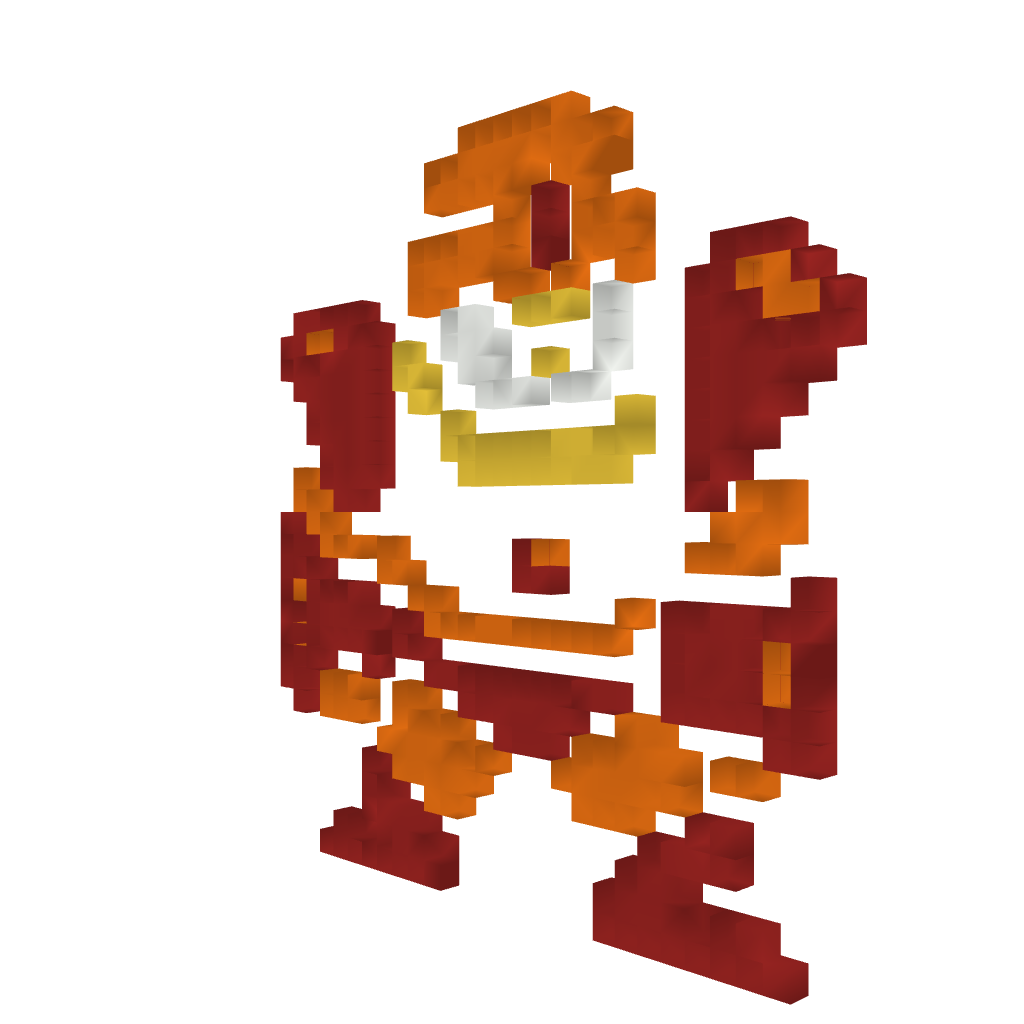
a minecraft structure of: Gutsman (ErnieCIII)